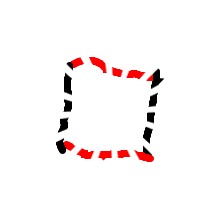
Shape: square